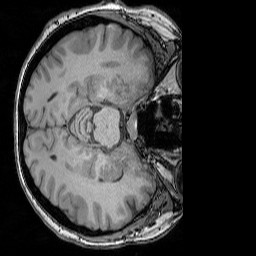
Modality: T1w
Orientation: axial
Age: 48
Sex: female
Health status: ill
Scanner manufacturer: siemens
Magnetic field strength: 3 T
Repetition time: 1.75 s
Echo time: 0.00418 s